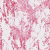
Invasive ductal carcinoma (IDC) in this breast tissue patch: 0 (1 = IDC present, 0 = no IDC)